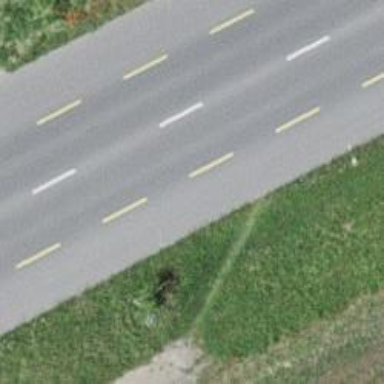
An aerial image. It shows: Primary highway with designated cycle lane.